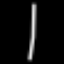
Label: line